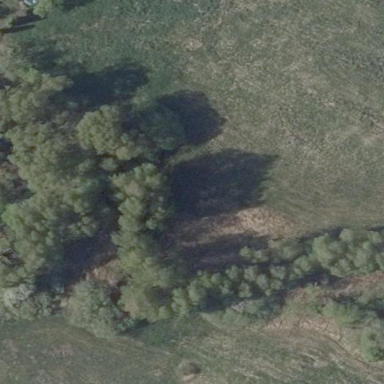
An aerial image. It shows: Forest area.